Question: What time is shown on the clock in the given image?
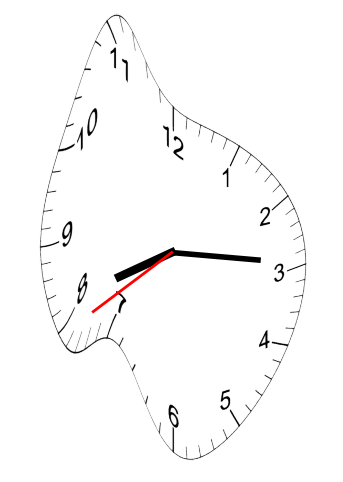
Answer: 08:14:39